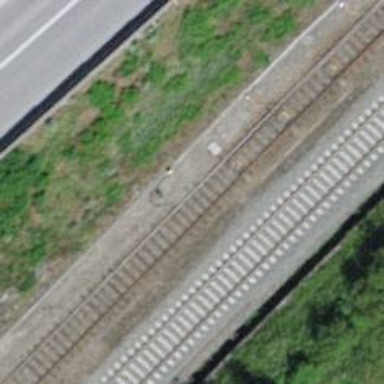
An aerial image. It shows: Railway switch.